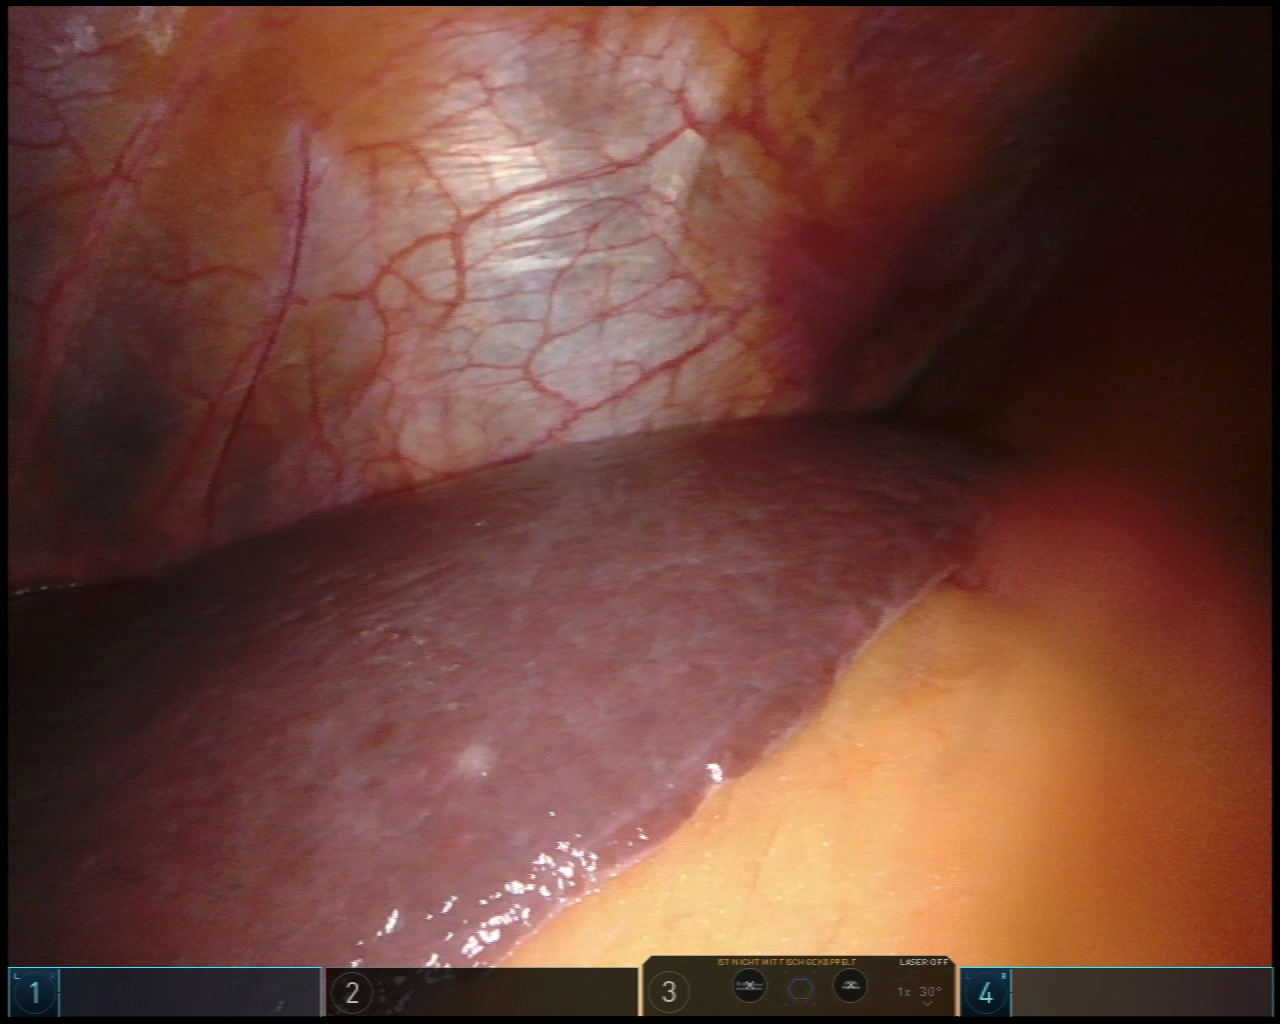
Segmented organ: liver
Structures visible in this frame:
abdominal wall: yes
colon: no
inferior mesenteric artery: no
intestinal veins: no
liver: yes
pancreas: no
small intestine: no
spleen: no
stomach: no
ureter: no
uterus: no
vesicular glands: no